Question: I have HTML code and CSS below:
'''
body{
background-color: #C7C7C7;
}
#content{
background-color: #FFF;
text-align: center;
}
.warp{
padding:15px;
display: inline-block;
width: 700px;
background-color: red;
}
#header{
width: 100%;
background-color: #000;
color: #FFF;
}
'''
'''
<body>
<div id="header">
HEADER IS HERE
</div>
<div id="content">
<div class="warp">
CONTENT IS HERE
</div>
</div>
</body>
'''
But when I resize my browser, a header div not 'width: 100%'
You can see that in this image:
How to fix it?
Thanks you so much.
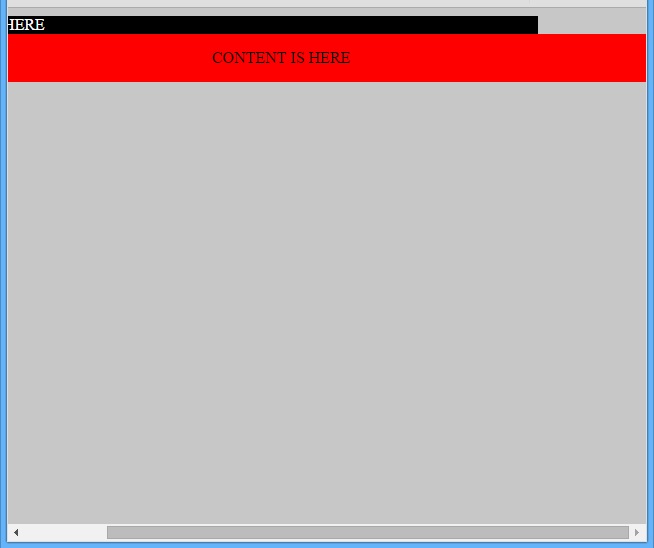
Answer: It is because when you resize the browser there's a fixed width div i.e. '.wrap' div to 700px and if you resize the browser the window width is upto 700px but 100% width is applied to the view-port width.
So, how you can do is to apply max-width to the '.wrap' div:
'''
.warp{
padding:15px;
display: inline-block;
width: 700px;
max-width: 100%;
box-sizing: border-box;/*for padding values*/
background-color: red;
}
'''
So, in smaller window '.wrap' div won't go beyond the 100% view-port width and your header would be in corresponding with that and in larger window the '.wrap' div won't go beyond the 700px as what you want.
---
Here's the demo:
'''
body{
background-color: #C7C7C7;
}
#content{
background-color: #FFF;
text-align: center;
}
.warp{
padding:15px;
display: inline-block;
width: 700px;
max-width: 100%;
box-sizing: border-box;
background-color: red;
}
#header{
width: 100%;
background-color: #000;
color: #FFF;
}
'''
'''
<body>
<div id="header">
HEADER IS HERE
</div>
<div id="content">
<div class="warp">
CONTENT IS HERE
</div>
</div>
</body>
'''